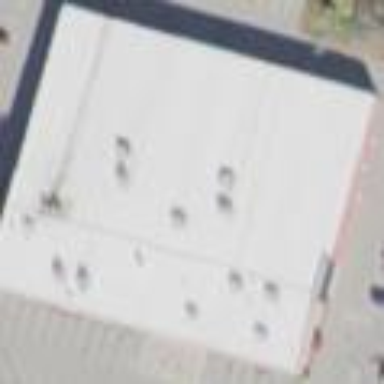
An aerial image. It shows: Building housing bowling alley.